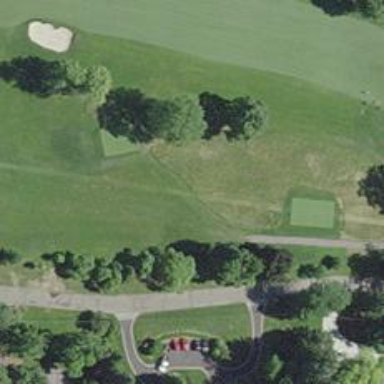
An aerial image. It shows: Serene golf path.